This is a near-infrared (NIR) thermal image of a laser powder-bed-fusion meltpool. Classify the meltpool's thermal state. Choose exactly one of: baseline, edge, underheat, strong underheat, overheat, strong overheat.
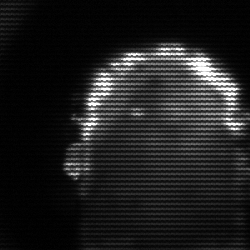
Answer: baseline